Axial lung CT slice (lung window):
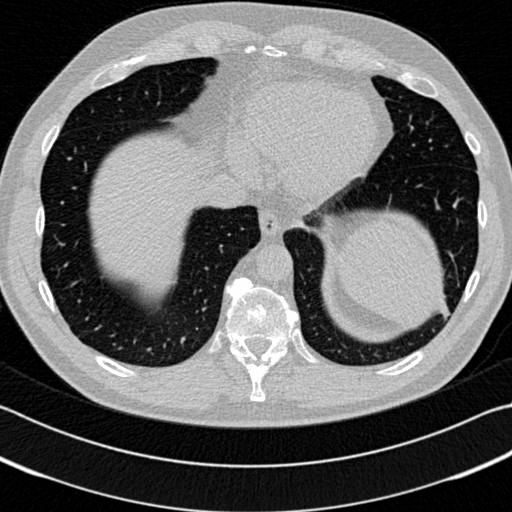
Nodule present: no